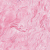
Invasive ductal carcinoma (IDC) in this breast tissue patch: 0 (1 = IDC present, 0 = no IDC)